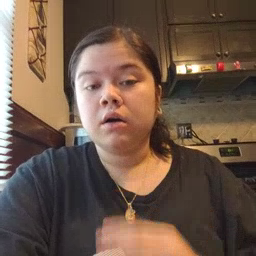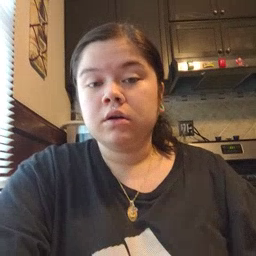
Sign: stuck